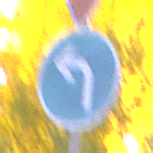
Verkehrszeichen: VorgeschriebeneFahrtrichtungLinks
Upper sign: VorfahrtGewaehren
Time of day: Night
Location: Outdoor (Urban)
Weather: PartlyCloudy
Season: NotSpecified
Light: Natural